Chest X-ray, AP view. Patient: 77 years old, sex M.
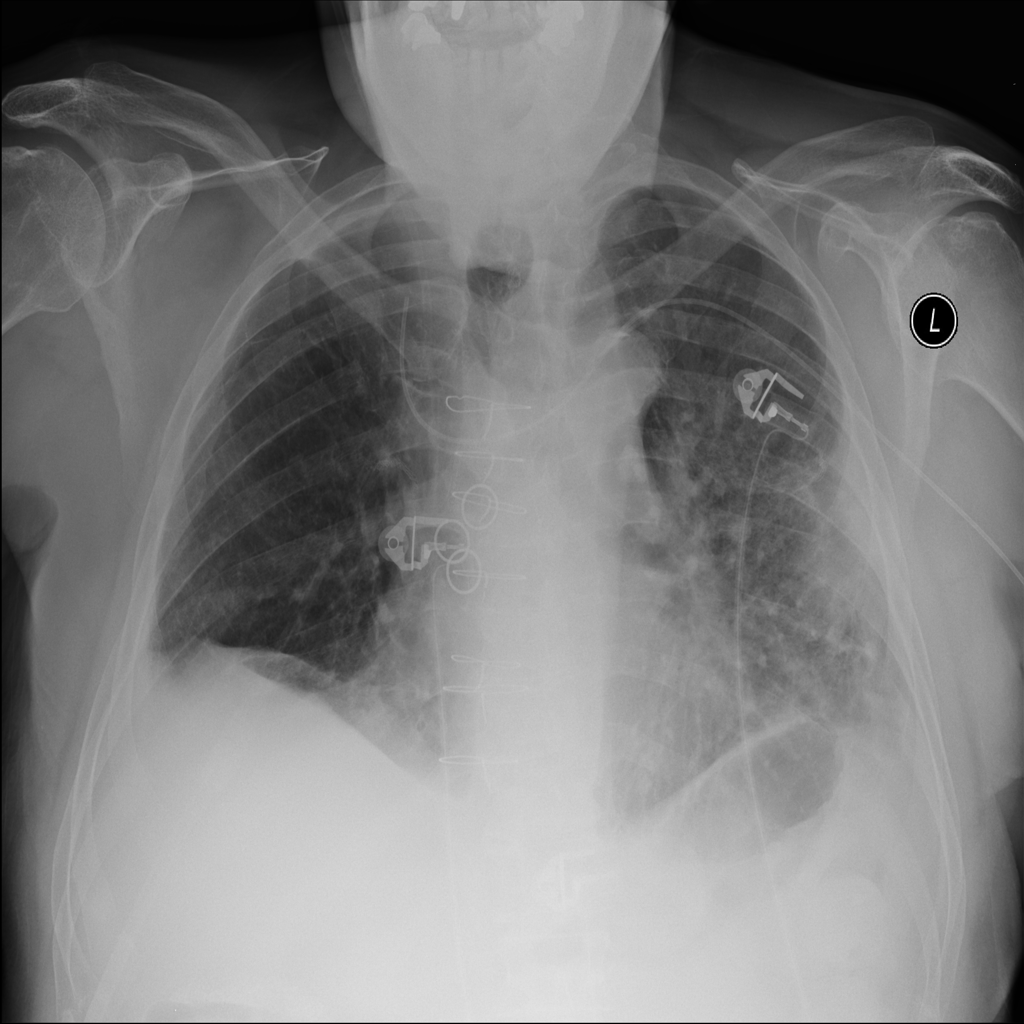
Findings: Infiltration